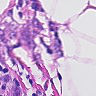
Metastatic tissue present: yes